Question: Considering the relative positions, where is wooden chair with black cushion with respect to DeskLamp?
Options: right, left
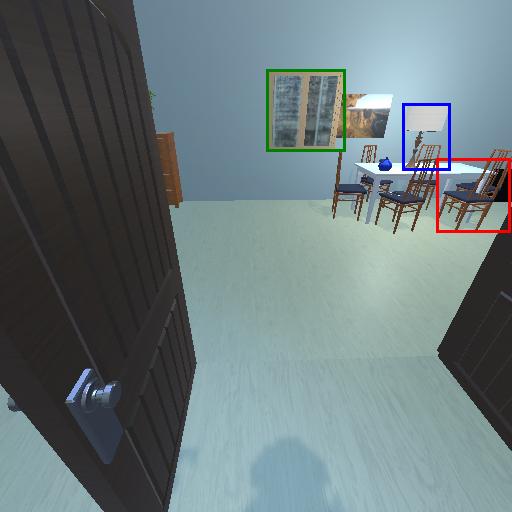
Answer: right